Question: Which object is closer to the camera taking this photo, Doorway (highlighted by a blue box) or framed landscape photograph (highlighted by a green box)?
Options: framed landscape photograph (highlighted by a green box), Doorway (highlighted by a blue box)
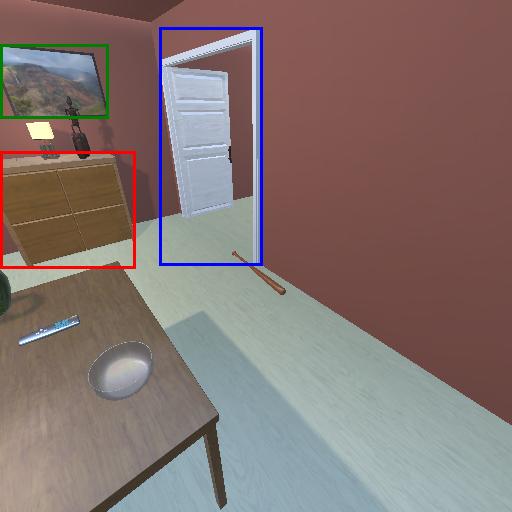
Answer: framed landscape photograph (highlighted by a green box)